Interaction volume radius: 10 \u00c5
Interaction volume height: 10 \u00c5
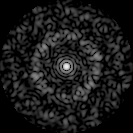
Disorder parameter: 0.8267